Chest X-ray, AP view. Patient: 81 years old, sex M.
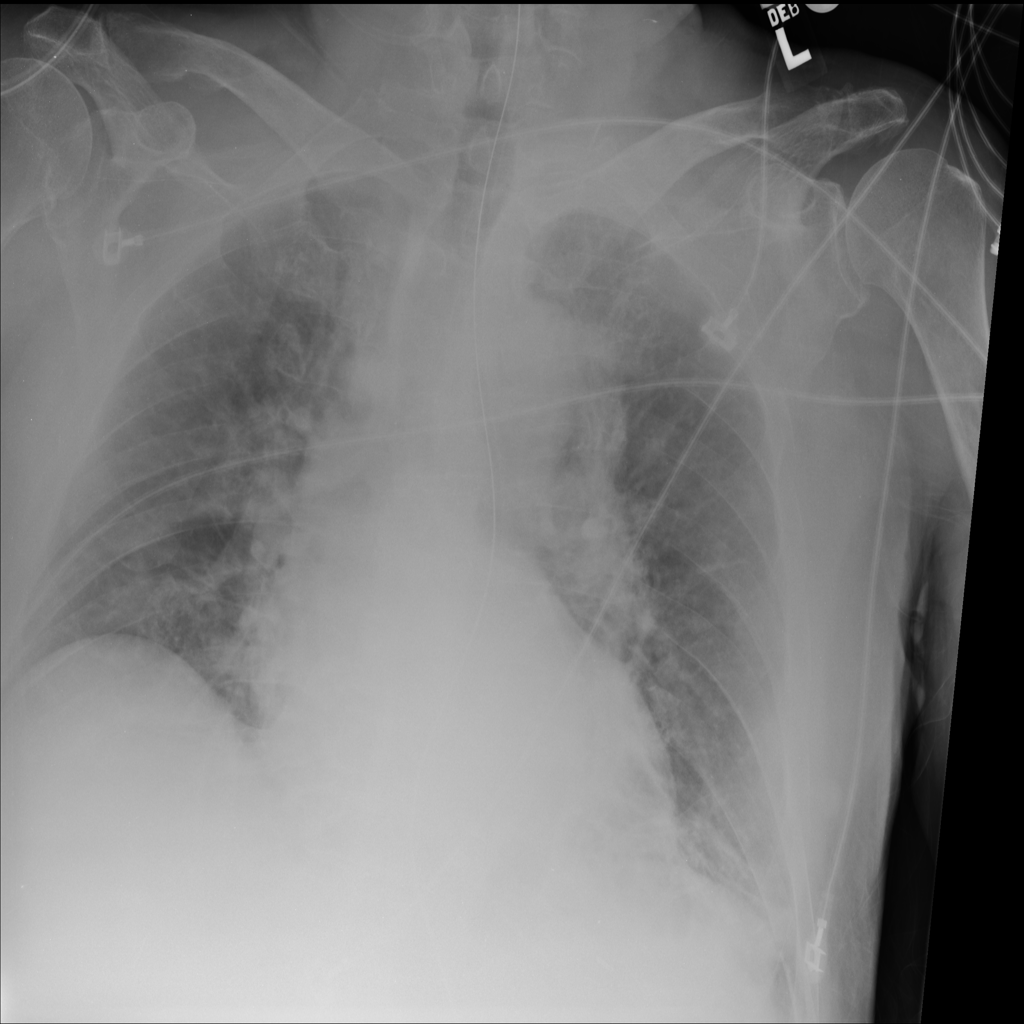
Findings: Atelectasis